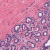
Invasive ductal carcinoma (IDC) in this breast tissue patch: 0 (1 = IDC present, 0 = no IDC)